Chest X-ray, AP view. Patient: 50 years old, sex M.
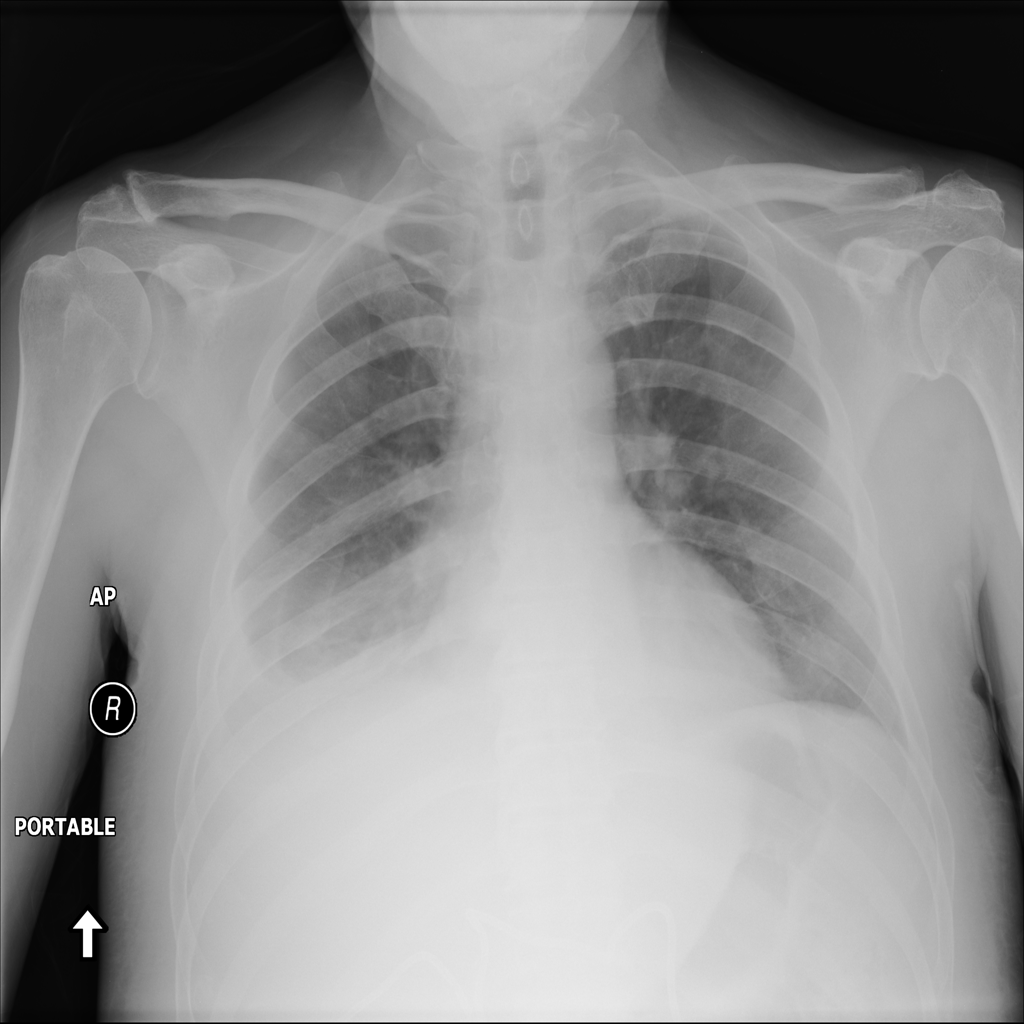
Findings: Atelectasis, Effusion, Infiltration